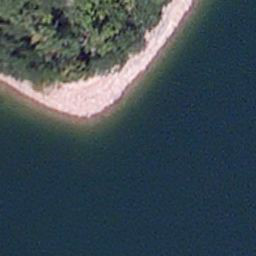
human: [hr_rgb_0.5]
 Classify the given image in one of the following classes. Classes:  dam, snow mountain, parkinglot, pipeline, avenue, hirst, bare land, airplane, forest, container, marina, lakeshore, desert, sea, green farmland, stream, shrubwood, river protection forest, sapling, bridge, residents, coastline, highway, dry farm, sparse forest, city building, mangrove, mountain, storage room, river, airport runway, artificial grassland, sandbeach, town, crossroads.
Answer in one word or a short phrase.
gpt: lakeshore